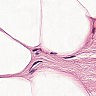
Metastatic tissue present: no